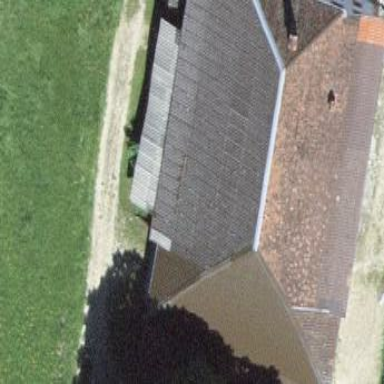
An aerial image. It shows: Farm building.